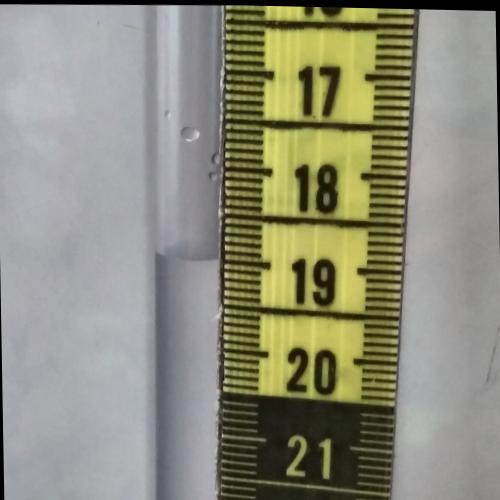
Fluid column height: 19.0 cm